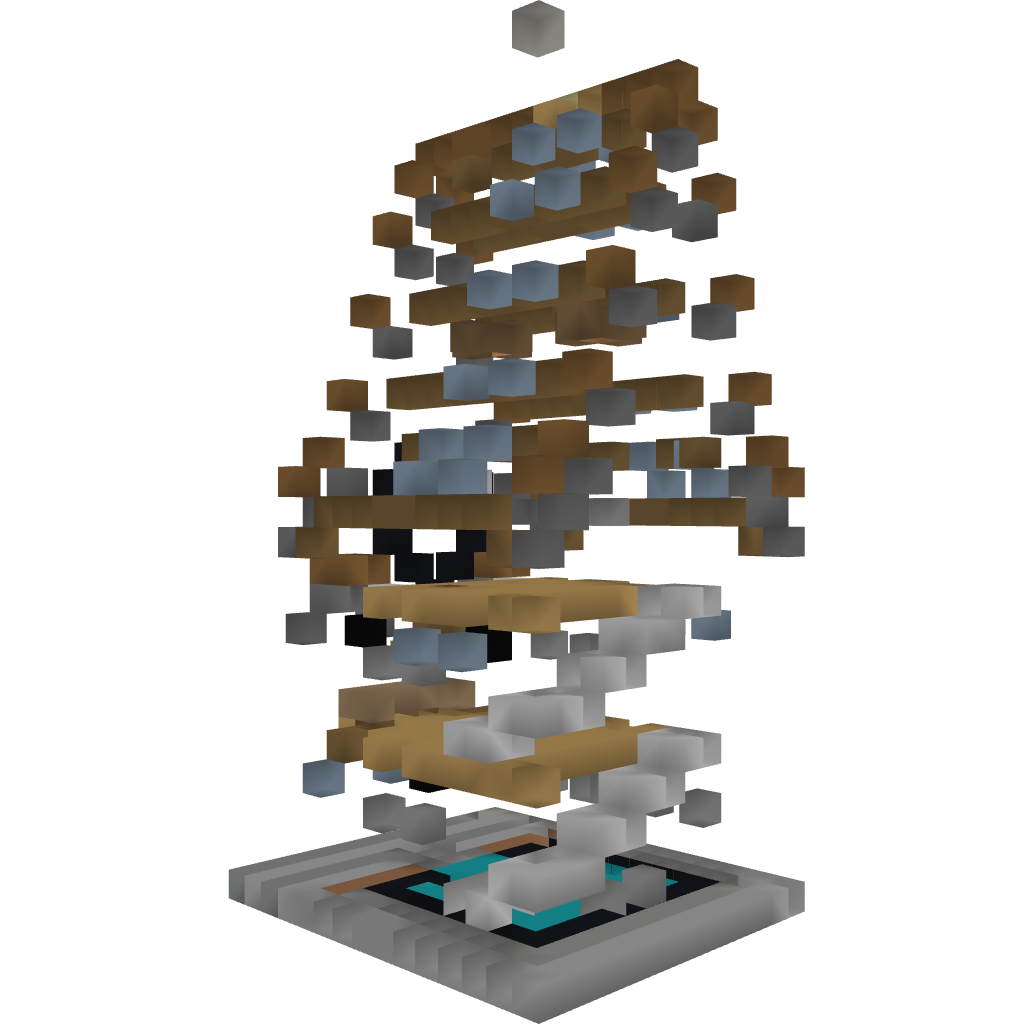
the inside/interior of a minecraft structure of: Pretty Little Shop